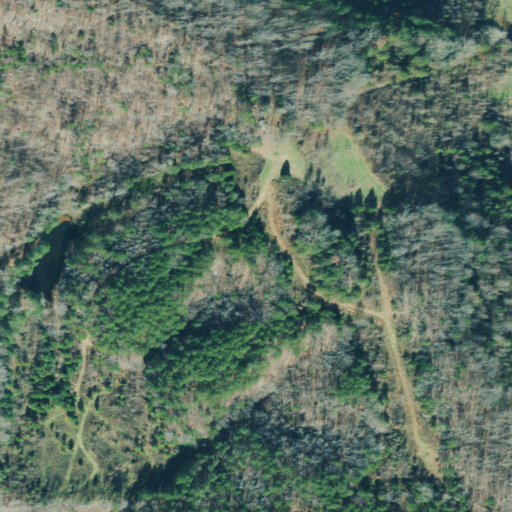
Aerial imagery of ridge(s) in Georgia named Toney Ridge containing deciduous forest, pasture, evergreen forest, and mixed forest